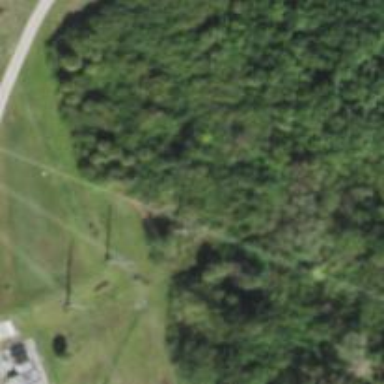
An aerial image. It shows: Power pole.